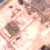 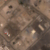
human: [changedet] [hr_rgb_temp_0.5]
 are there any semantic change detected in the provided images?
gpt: No difference in this area.